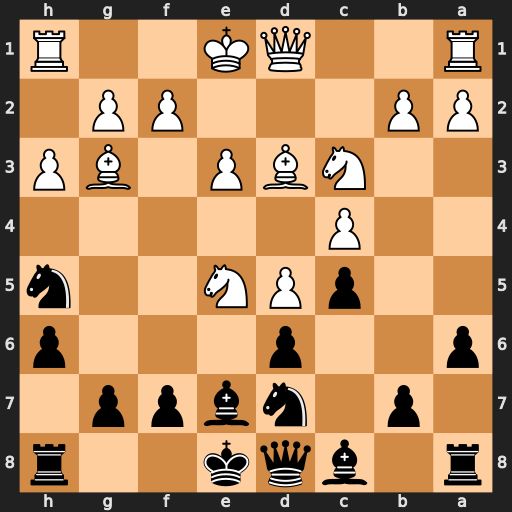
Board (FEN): r1bqk2r/1p1nbpp1/p2p3p/2pPN2n/2P5/2NBP1BP/PP3PP1/R2QK2R
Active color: b
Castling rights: KQkq
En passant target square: -
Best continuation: Nxg3 Nxf7 Kxf7